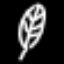
Label: leaf